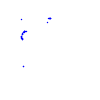
Particle: proton